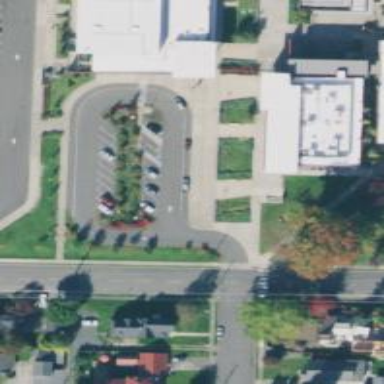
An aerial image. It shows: Parking space.